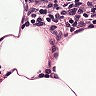
Metastatic tissue present: no